Question:
I want to bind the 'CourseFee[]' array to repeater.
I want to bind 'Amount' and 'CourseFeeType.Descr' in my repeater.
How do I bind it?
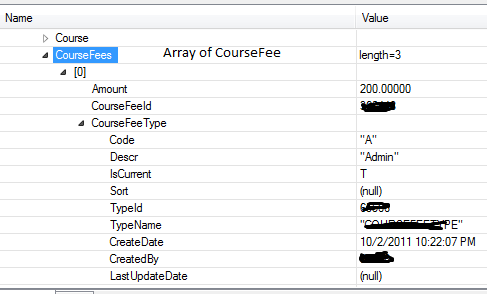
Answer: ## Sample Class
'''
public class Order
{
public CourceFeeType FeeType;
public int Amount;
public int CourseFee;
public void AddFeeTypeDetails(CourceFeeType Fees)
{
FeeType = new CourceFeeType();
FeeType.Code = Fees.Code;
FeeType.Desc = Fees.Desc;
}
// Nested class
public class CourceFeeType
{
public String Code;
public String Desc;
}
}
'''
---
## Sample Form Load Code
'''
protected void Page_Load(object sender, EventArgs e)
{
if (!Page.IsPostBack)
{
List<Order> List = new List<Order>();
Order OrderObj = new Order();
Order.CourceFeeType Fees = new Order.CourceFeeType();
Fees.Code = "1";
Fees.Desc = "w2s";
OrderObj.Amount = 1;
OrderObj.AddFeeTypeDetails(Fees);
List.Add(OrderObj);
OrderObj = new Order();
OrderObj.Amount = 2;
Fees = new Order.CourceFeeType();
Fees.Code = "2";
Fees.Desc = "w22s";
OrderObj.AddFeeTypeDetails(Fees);
List.Add(OrderObj);
rpt.DataSource = List;
rpt.DataBind();
}
}
'''
---
## Repeater Item Bound Data Event Code
'''
protected void rpt_ItemDataBound(object sender, RepeaterItemEventArgs e)
{
if (e.Item.ItemType == ListItemType.Item || e.Item.ItemType == ListItemType.AlternatingItem)
{
Label lbl = (Label)e.Item.FindControl("lblDescription");
lbl.Text = ((Order)e.Item.DataItem).FeeType.Desc;
Label lblAmount = (Label)e.Item.FindControl("lblAmount");
lblAmount.Text = ((Order)e.Item.DataItem).Amount.ToString();
}
}
'''
---
## Sample HTML
'''
<asp:Repeater ID="rpt" runat="server" OnItemDataBound="rpt_ItemDataBound">
<HeaderTemplate>
<table>
<tr>
<td>
Amount
</td>
<td>
Description
</td>
</tr>
</HeaderTemplate>
<ItemTemplate>
<tr>
<td>
<asp:Label ID="lblAmount" runat="server"></asp:Label>
</td>
<td>
<asp:Label ID="lblDescription" runat="server"></asp:Label>
</td>
</tr>
</ItemTemplate>
<FooterTemplate>
</table>
</FooterTemplate>
</asp:Repeater>
'''